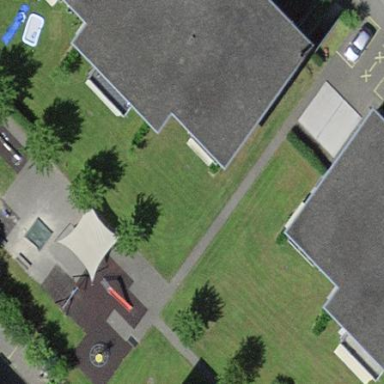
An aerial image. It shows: Playground area for leisure land.